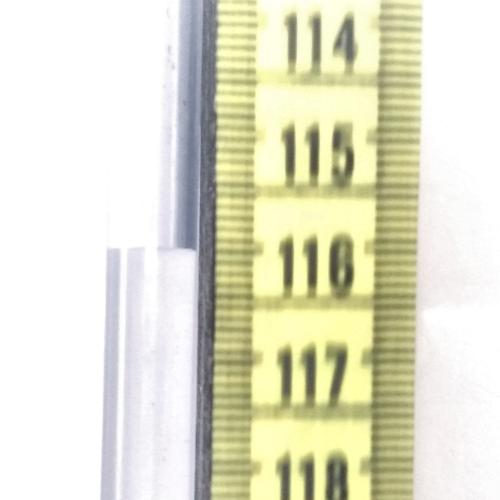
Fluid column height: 116.0 cm